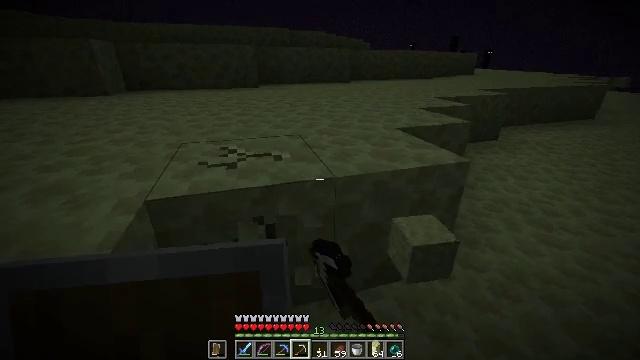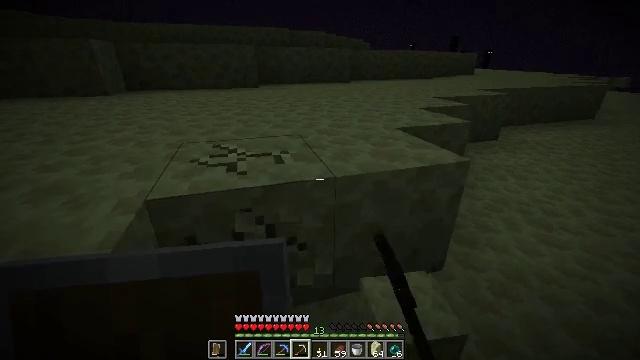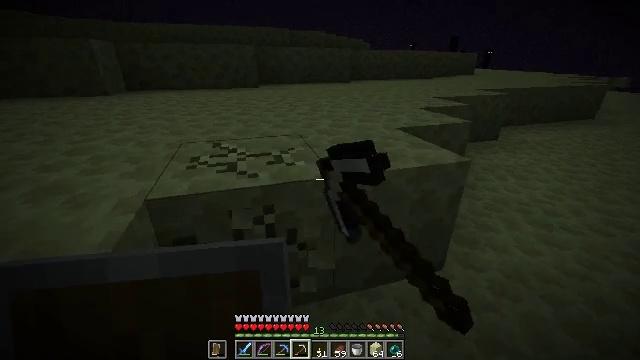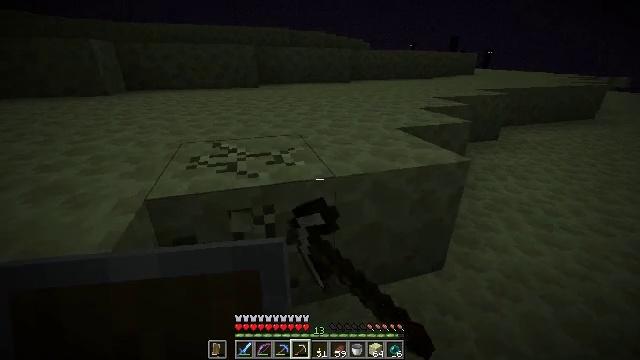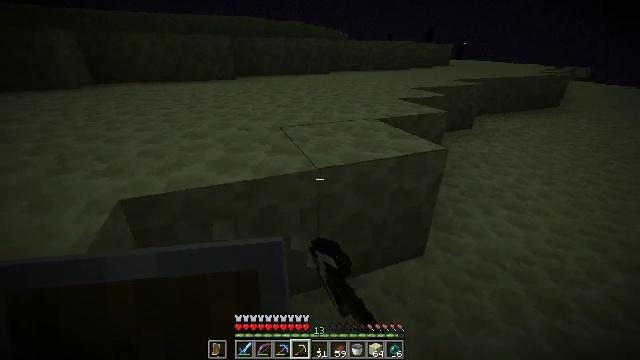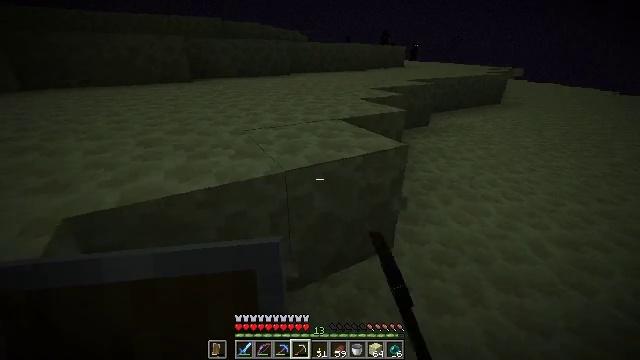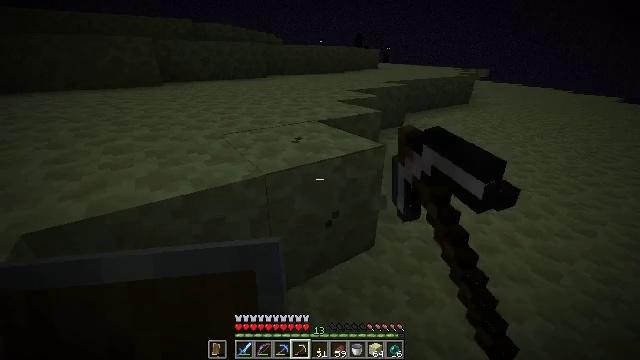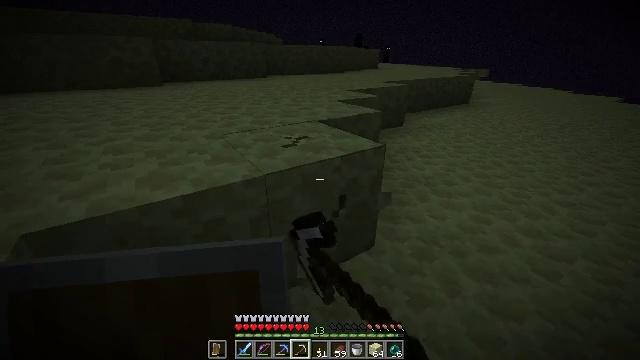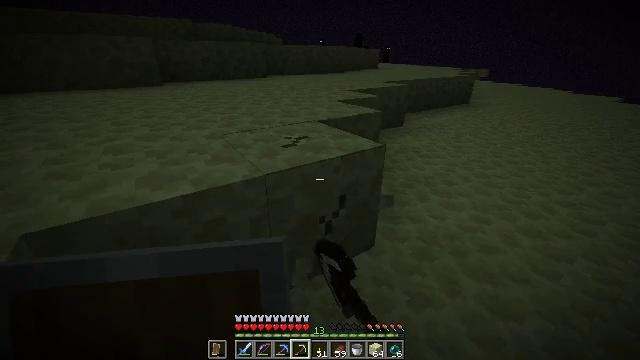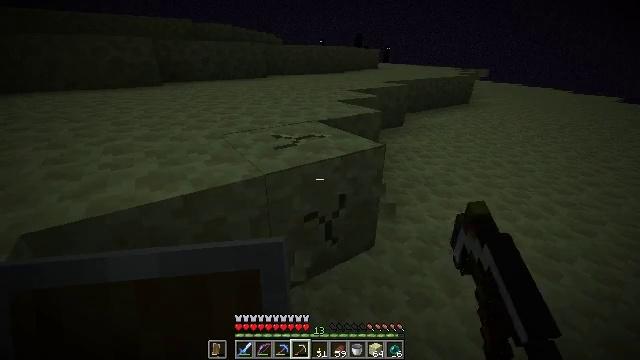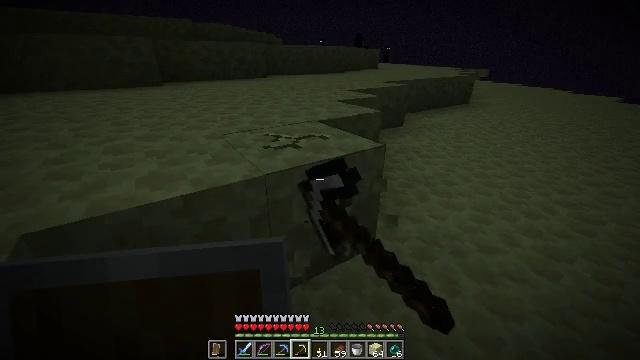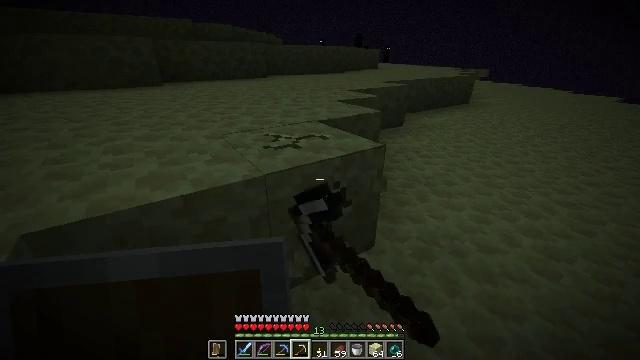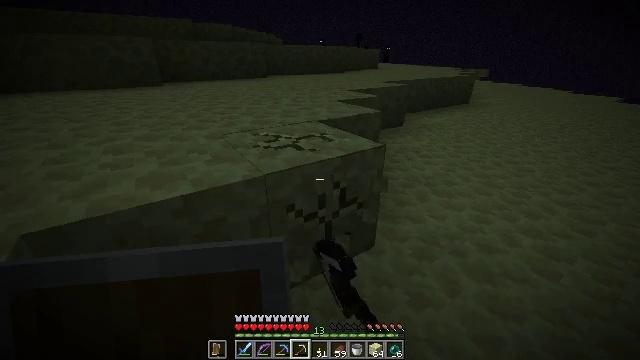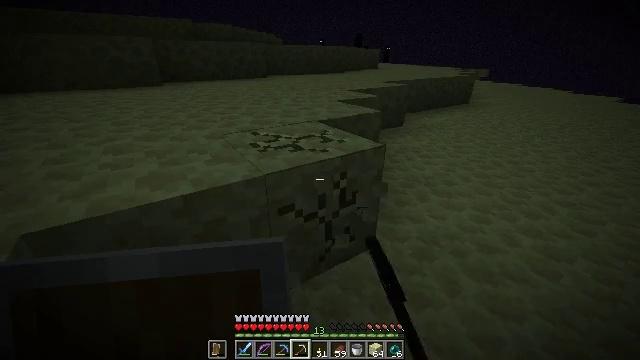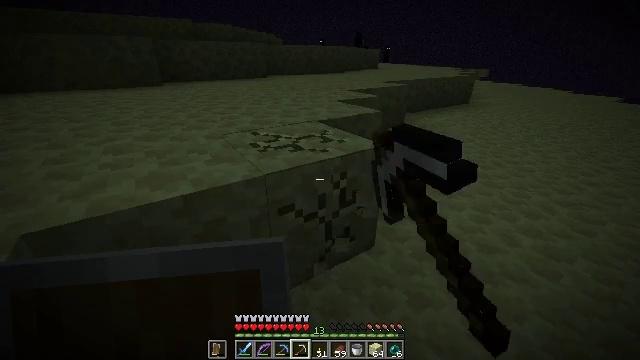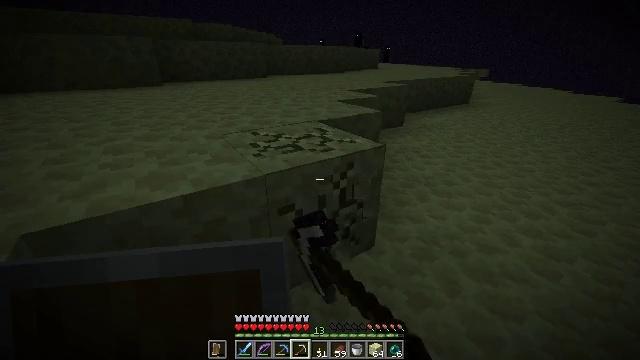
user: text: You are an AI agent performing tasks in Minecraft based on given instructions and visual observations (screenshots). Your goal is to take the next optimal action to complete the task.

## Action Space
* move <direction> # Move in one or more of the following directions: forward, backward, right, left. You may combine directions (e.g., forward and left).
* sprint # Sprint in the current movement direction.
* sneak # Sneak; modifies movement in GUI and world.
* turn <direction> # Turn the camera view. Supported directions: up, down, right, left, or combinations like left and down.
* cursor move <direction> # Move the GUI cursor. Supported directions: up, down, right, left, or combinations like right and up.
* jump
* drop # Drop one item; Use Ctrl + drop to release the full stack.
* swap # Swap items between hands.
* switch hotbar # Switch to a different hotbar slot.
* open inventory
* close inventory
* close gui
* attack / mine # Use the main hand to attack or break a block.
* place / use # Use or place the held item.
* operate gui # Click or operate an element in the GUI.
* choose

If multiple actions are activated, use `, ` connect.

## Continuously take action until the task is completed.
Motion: motion action
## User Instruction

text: Dig the end stone for building materials.
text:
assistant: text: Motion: attack / mine
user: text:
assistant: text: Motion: attack / mine
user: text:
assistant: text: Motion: attack / mine
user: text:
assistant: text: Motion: turn right and down, attack / mine
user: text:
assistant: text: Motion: turn right, attack / mine
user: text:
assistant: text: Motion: turn right, attack / mine
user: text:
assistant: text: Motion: attack / mine
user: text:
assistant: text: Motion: attack / mine
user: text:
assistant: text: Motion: attack / mine
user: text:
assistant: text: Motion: attack / mine
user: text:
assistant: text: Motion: attack / mine
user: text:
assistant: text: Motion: attack / mine
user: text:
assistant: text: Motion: attack / mine
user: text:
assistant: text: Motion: attack / mine
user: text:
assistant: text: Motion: attack / mine
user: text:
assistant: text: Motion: attack / mine
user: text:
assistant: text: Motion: move forward, attack / mine
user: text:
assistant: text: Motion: move forward, attack / mine
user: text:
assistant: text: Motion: move forward and move right, attack / mine
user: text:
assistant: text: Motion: move forward and move right, attack / mine
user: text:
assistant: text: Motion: move forward and move right, turn left, attack / mine
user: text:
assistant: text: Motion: move forward, turn left, attack / mine
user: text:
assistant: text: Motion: attack / mine
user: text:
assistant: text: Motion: attack / mine
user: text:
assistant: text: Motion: attack / mine
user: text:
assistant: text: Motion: attack / mine
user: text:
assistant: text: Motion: attack / mine
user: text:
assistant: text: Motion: attack / mine
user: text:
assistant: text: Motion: turn right, attack / mine
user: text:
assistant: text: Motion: attack / mine